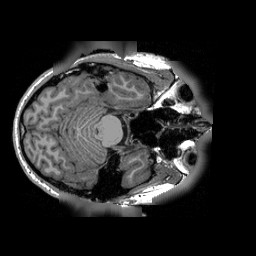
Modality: T1w
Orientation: coronal